Aerial crown-view tile of a tropical tree (Barro Colorado Island, Panama), acquired 20240716:
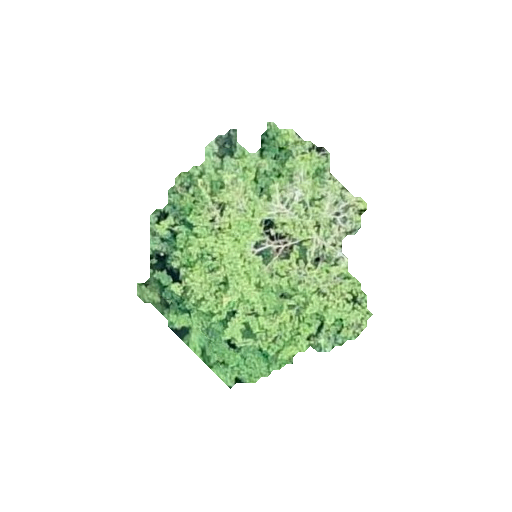
Species: Tabernaemontana arborea
GBIF accepted scientific name: Tabernaemontana arborea
Crown area: 64.041 m²